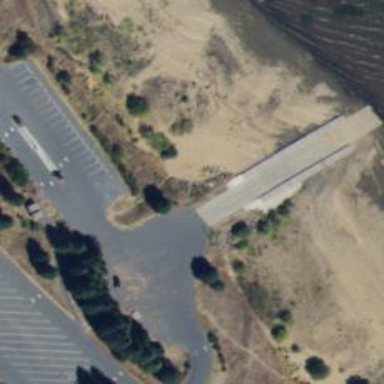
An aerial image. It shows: This slipway is service road leading to leisure land area.